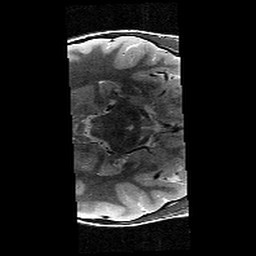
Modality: T2w
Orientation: axial
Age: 11
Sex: male
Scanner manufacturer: siemens
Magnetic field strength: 3 T
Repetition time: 9.23 s
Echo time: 0.067 s